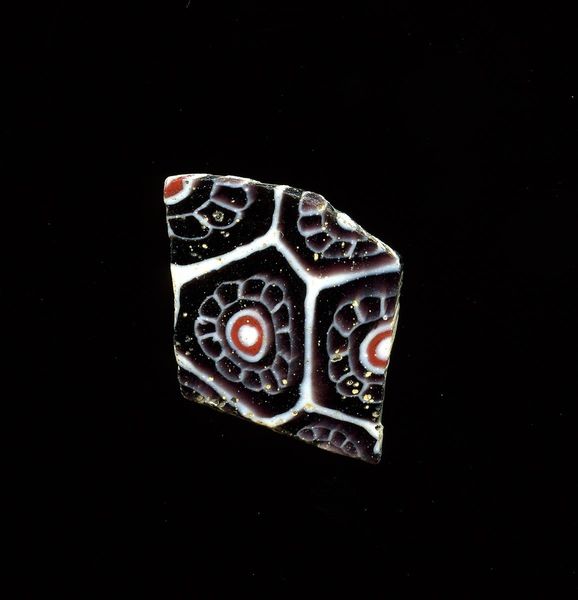
Titel: Mosaikglasfragment
Standort: Hamburg
Institution: Museum für Kunst und Gewerbe Hamburg
Schlagwörter: glas, antike, technik, mosaik, wandschmuck, kaiserzeit, blumenornamente, bodenbeläge, frühe kaiserzeit, prinzipat, römische, millefiori, mittlere, späte